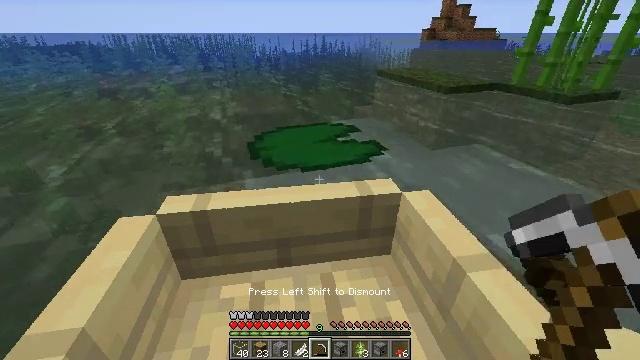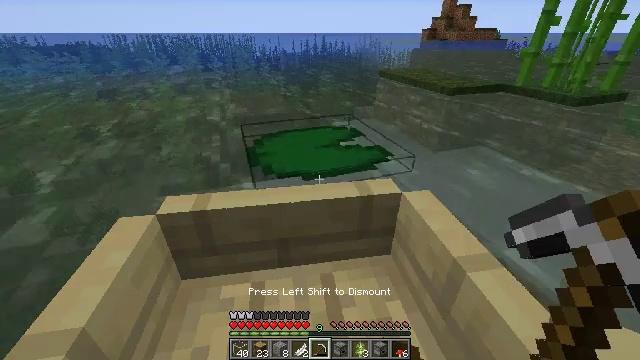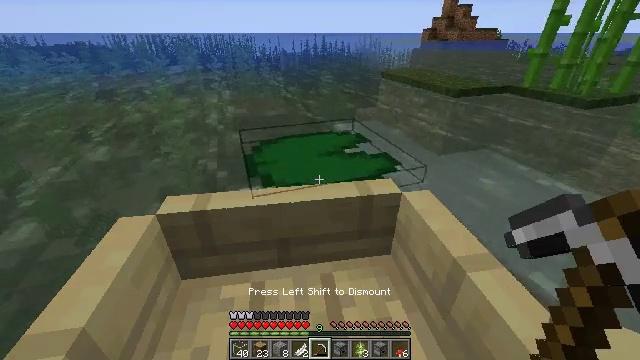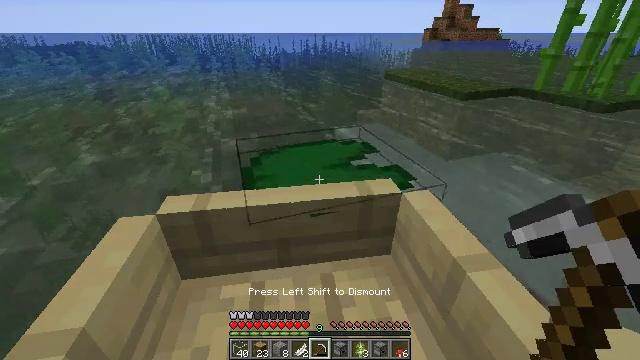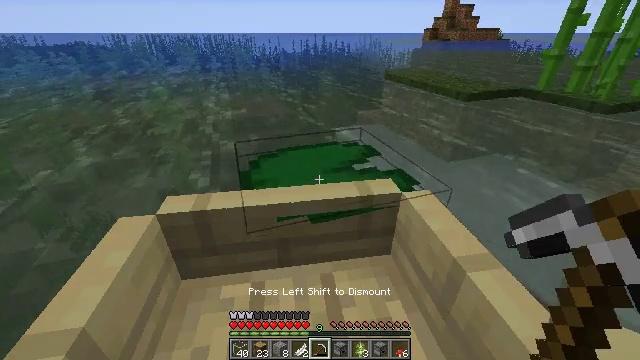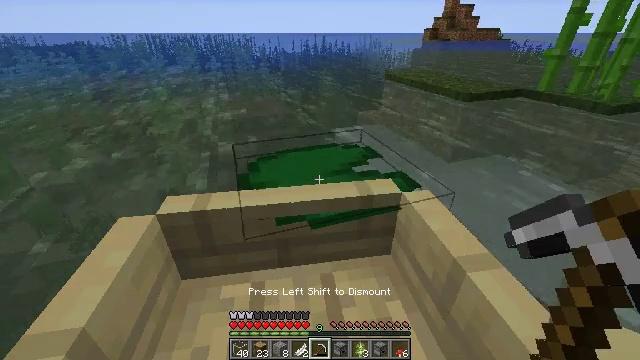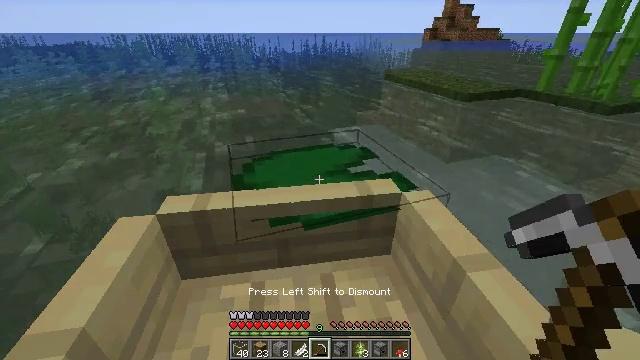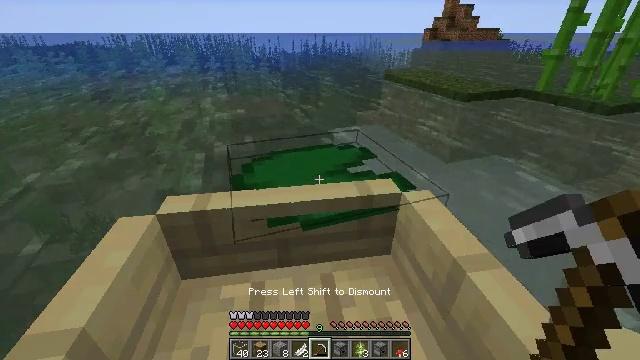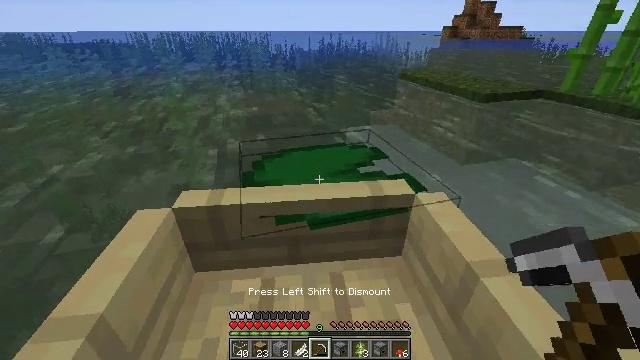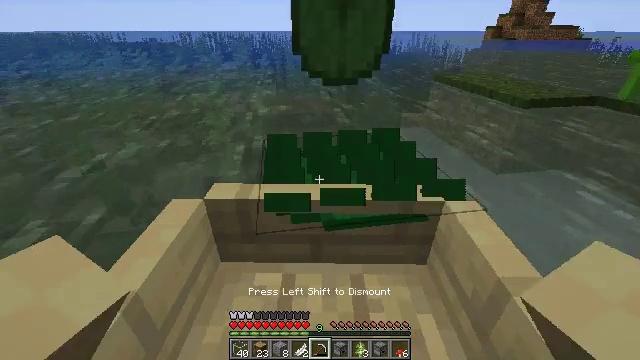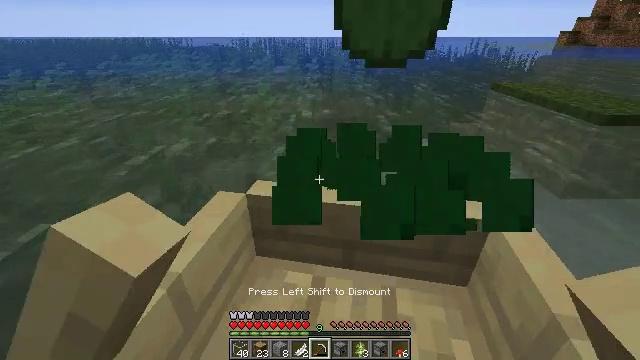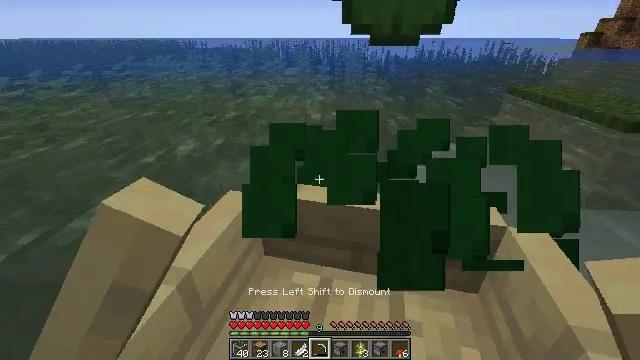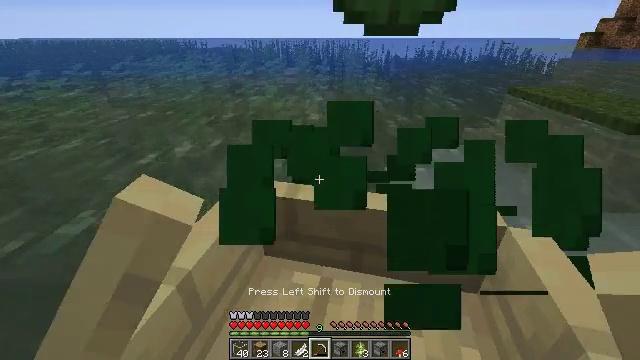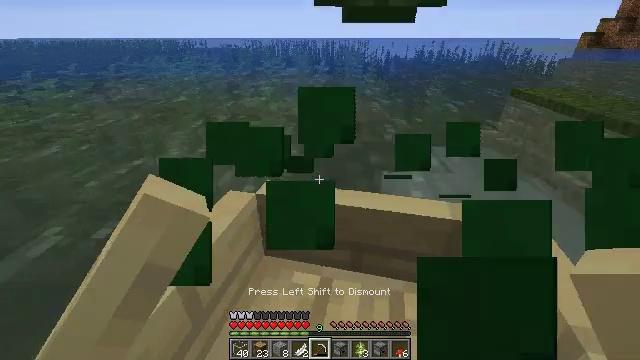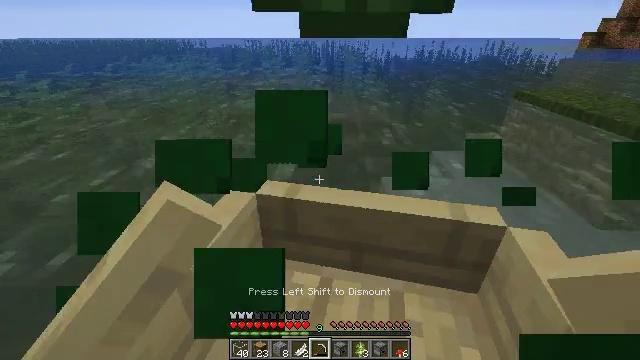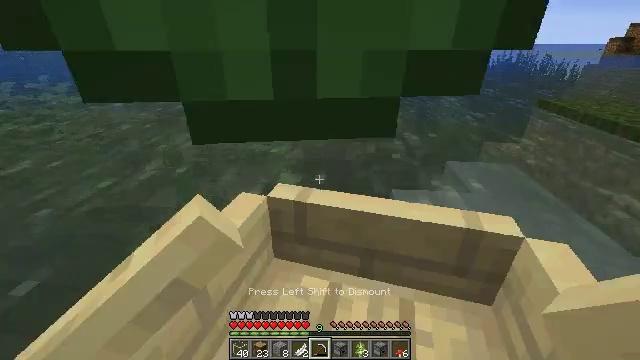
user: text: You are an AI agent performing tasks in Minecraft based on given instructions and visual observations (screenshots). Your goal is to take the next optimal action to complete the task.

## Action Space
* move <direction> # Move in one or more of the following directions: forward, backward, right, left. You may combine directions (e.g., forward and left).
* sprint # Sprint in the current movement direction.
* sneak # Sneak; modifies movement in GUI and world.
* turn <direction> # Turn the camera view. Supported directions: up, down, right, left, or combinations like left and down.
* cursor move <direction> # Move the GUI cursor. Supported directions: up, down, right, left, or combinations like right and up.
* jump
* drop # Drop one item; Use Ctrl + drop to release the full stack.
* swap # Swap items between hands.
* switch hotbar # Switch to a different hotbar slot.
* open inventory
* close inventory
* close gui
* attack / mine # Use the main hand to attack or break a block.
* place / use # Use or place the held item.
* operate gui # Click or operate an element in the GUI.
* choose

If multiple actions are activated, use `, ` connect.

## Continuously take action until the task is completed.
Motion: motion action
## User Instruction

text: Mine granite stairs.
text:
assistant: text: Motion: no_op
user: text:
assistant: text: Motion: no_op
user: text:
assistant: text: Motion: no_op
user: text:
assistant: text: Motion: no_op
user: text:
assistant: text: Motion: no_op
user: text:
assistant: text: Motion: no_op
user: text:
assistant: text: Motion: move forward
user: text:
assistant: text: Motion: move forward, turn left
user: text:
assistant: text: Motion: move forward, turn left
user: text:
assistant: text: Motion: move forward, turn left
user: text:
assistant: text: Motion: move forward, turn left
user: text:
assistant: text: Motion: move forward
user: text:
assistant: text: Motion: move forward
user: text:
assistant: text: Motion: move forward
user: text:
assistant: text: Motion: move forward, turn left
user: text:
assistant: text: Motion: move forward, turn left and up
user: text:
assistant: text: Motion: move forward, turn left and up
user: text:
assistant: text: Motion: move forward, turn left and up
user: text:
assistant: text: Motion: move forward, turn left and up
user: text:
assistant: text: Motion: move forward
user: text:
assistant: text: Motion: move forward
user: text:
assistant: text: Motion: move forward
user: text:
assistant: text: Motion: move forward
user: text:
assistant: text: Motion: move forward
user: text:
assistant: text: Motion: move forward
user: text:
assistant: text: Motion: move forward
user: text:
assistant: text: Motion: move forward
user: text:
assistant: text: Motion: move forward
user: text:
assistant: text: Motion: move forward
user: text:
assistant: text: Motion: move forward